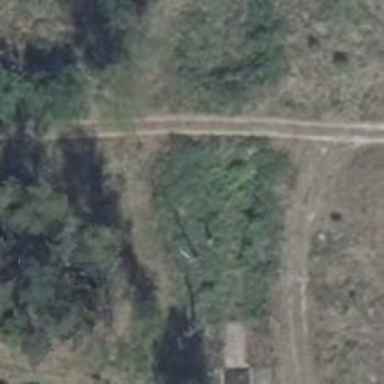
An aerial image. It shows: Hunting stand.